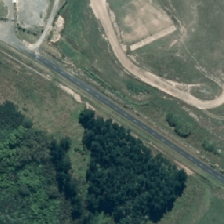
Land cover: urban_parkland